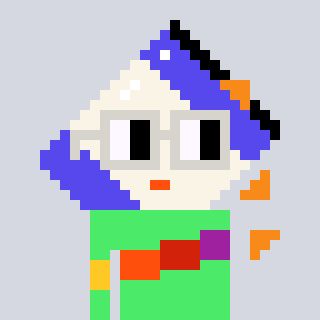
a pixel art character with square light gray glasses, a chips-shaped head and a teal-colored body on a cool background